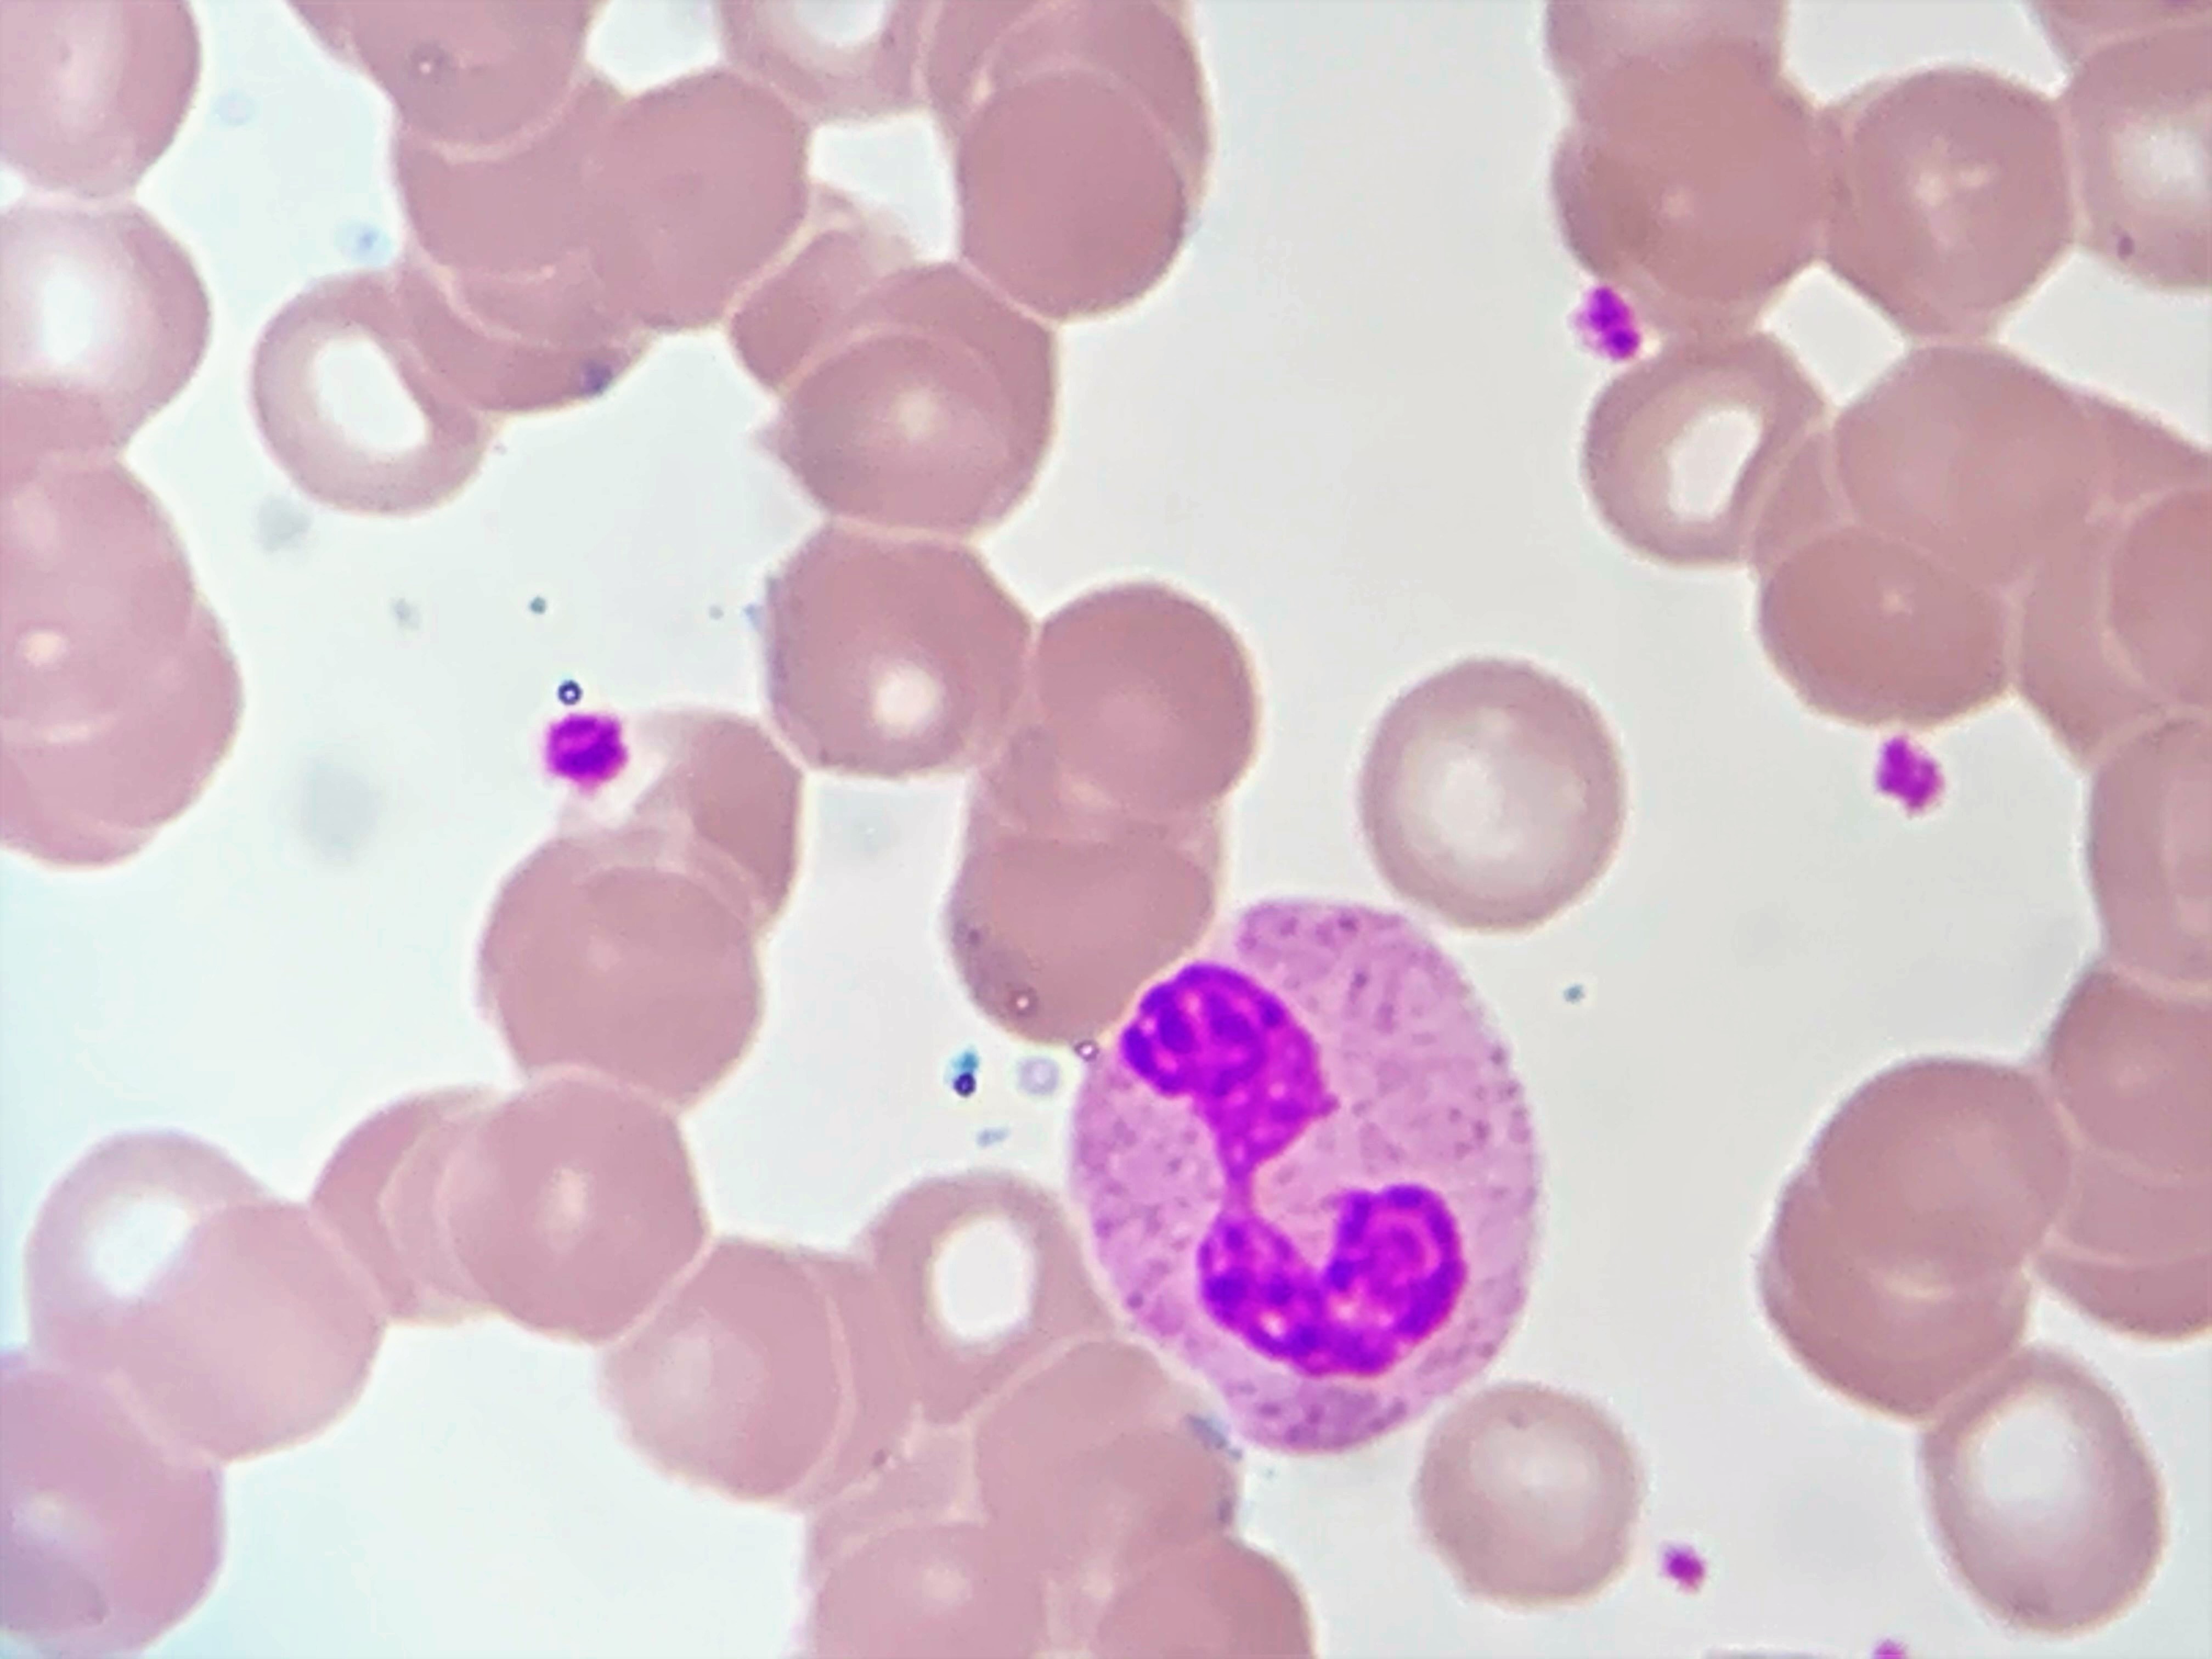
Cell type: NEUTROPHILS